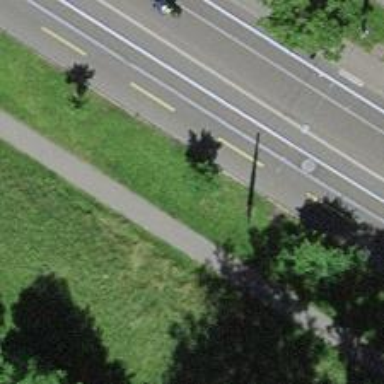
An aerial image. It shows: Avenue of trees.